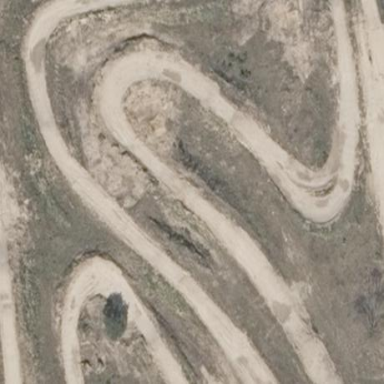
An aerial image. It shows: Motocross raceway for thrilling motocross sports.